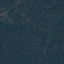
Land use / land cover: Forest